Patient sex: M
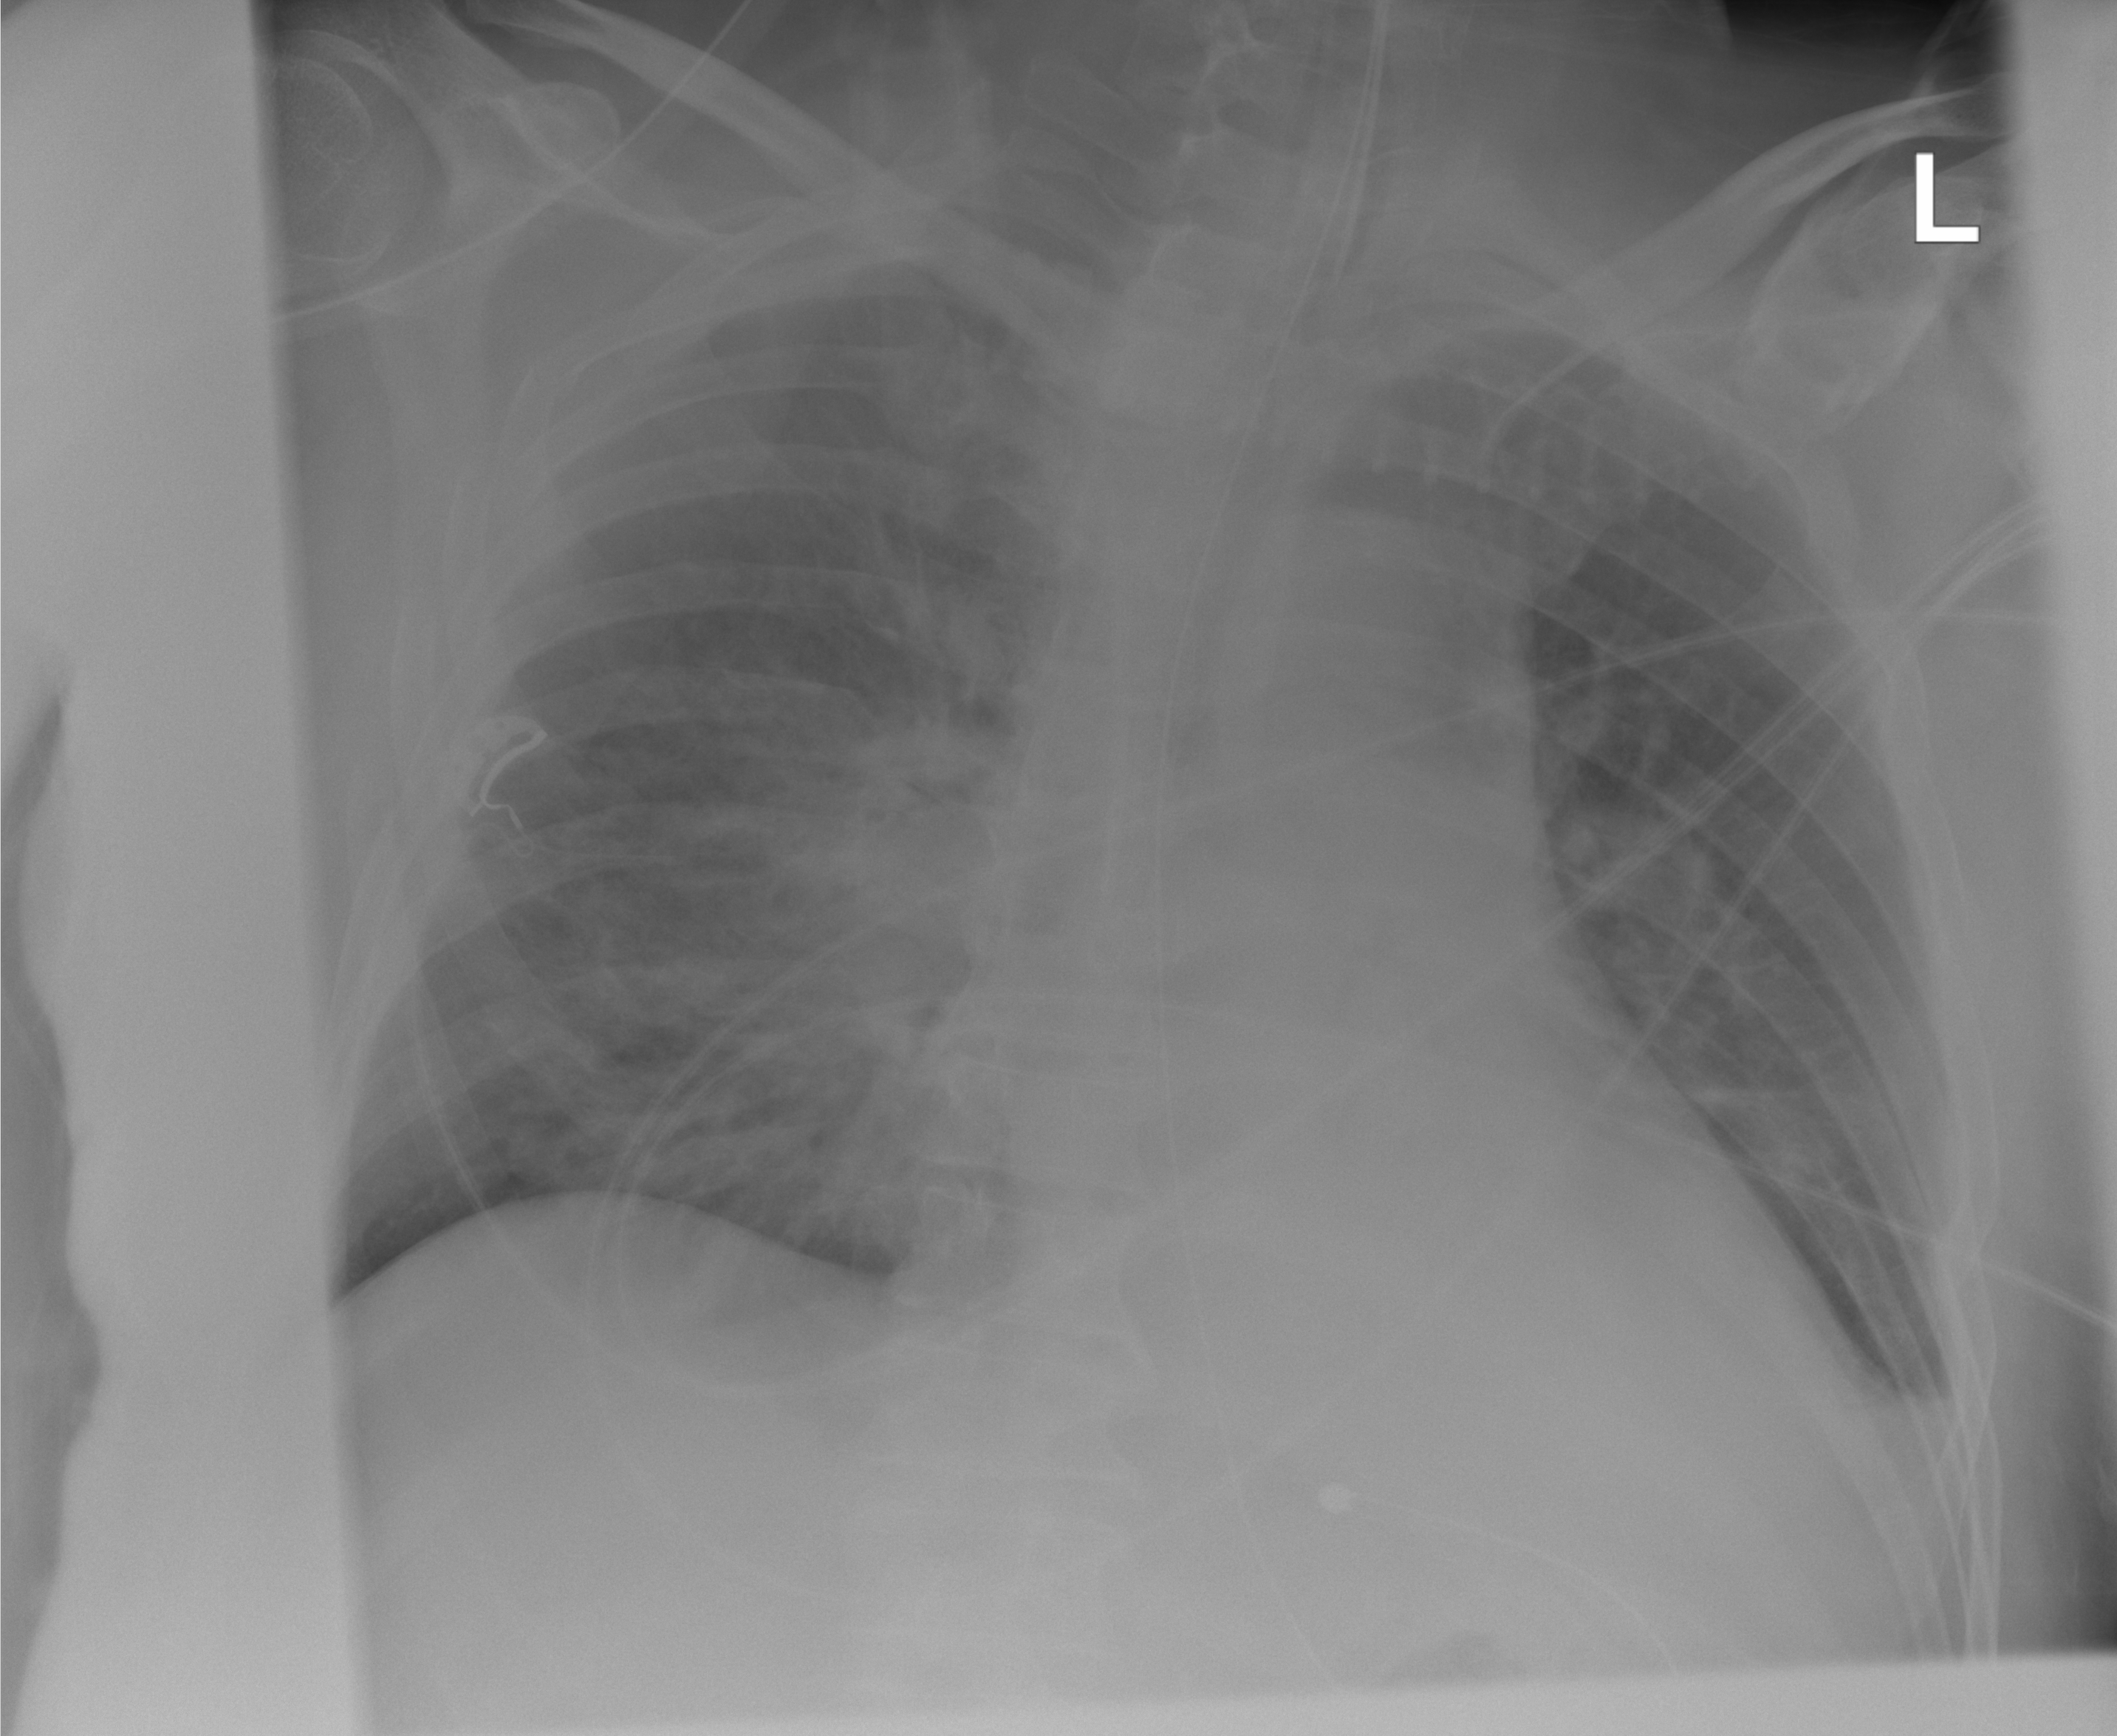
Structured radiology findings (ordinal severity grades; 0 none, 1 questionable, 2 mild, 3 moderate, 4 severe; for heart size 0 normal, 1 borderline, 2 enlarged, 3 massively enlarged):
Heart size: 0
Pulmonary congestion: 0
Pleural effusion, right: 0
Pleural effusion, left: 0
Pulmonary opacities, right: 2
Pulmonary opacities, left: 0
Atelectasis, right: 2
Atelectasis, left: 2